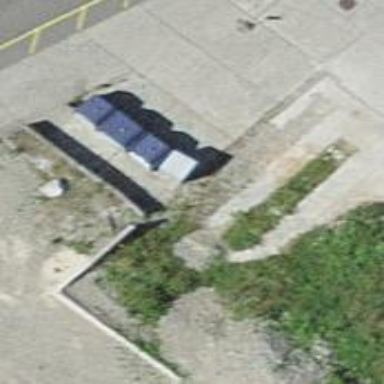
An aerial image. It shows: Recycling container at amenity designated for recycling.